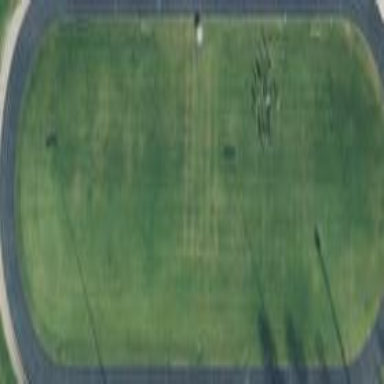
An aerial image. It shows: Grassy pitch used for leisure activities on land.